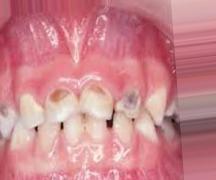
Condition: Caries